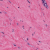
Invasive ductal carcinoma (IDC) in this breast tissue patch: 0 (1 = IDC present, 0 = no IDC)